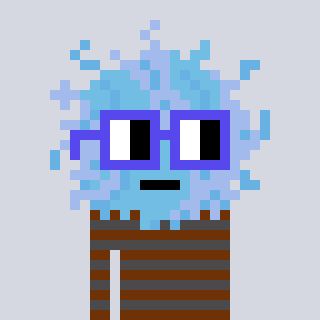
a pixel art character with square blue glasses, a lint-shaped head and a grayscale-colored body on a cool background